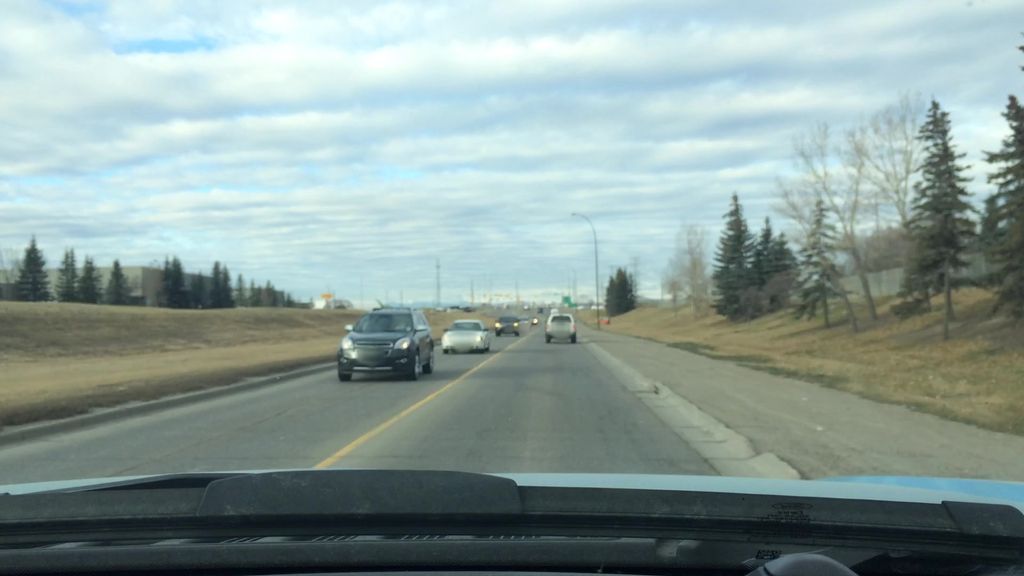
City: calgary